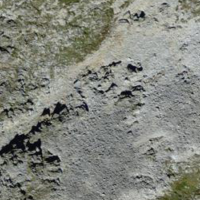
EUNIS habitat code: 48
Species observed at this site:
Achillea nana